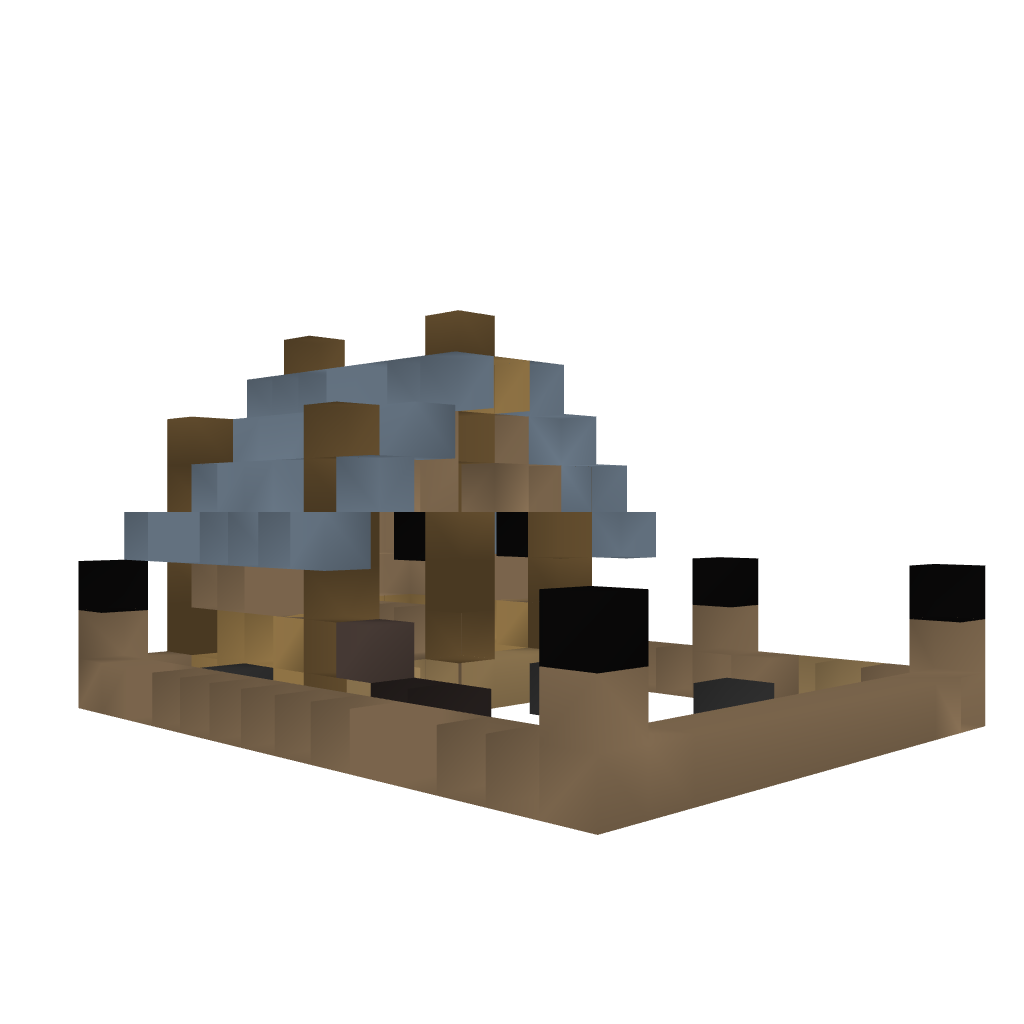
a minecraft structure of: Horse Stables